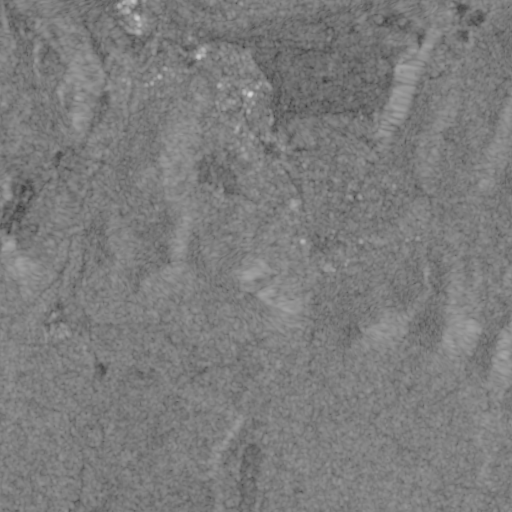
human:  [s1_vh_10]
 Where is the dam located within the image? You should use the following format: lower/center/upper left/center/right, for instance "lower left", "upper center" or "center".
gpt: The dam is located in the upper right of the image.
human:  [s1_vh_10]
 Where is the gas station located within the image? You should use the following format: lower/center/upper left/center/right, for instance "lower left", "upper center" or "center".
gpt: The gas station is located in the center of the image.
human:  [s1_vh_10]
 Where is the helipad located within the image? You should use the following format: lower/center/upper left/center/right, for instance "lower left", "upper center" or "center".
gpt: The helipad is located in the upper center of the image.
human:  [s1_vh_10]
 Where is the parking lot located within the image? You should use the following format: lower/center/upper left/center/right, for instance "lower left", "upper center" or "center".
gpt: The parking lot is located in the upper center of the image.
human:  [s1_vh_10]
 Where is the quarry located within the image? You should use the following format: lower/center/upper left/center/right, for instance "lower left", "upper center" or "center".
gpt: The quarry is located in the upper of the image.
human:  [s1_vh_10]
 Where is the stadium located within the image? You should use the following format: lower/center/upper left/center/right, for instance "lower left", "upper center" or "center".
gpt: The stadium is located in the center of the image.
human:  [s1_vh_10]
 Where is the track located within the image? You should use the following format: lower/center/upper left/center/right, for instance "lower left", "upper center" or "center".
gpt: The track is located in the upper center of the image.
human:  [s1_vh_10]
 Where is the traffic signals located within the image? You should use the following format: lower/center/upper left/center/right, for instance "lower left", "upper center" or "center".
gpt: The traffic signals is located in the upper left of the image.
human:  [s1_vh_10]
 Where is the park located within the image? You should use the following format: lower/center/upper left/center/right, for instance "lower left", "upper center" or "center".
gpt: There is no park in the image.

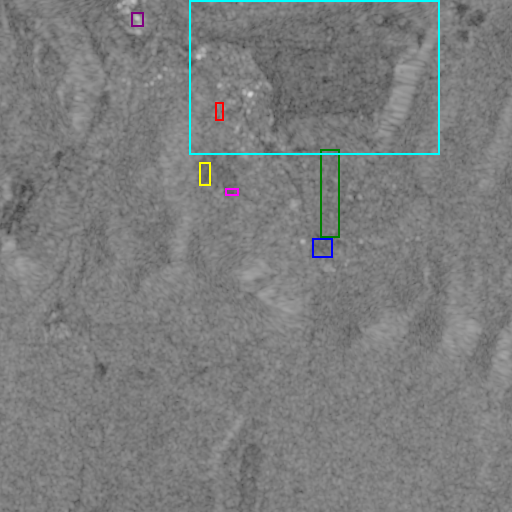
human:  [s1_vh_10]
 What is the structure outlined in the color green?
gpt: The structure outlined in green is a park.
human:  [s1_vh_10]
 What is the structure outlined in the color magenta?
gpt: The structure outlined in magenta is a parking lot.
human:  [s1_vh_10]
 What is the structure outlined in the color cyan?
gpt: The structure outlined in cyan is a quarry.
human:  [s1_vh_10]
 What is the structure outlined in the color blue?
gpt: The structure outlined in blue is a stadium.
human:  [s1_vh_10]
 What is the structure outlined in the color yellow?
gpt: The structure outlined in yellow is a track.
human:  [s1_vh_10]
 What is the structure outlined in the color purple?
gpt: The structure outlined in purple is a building.
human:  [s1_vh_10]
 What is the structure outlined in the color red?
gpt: The structure outlined in red is a building.
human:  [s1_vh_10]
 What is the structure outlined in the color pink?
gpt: There is no pink outline.